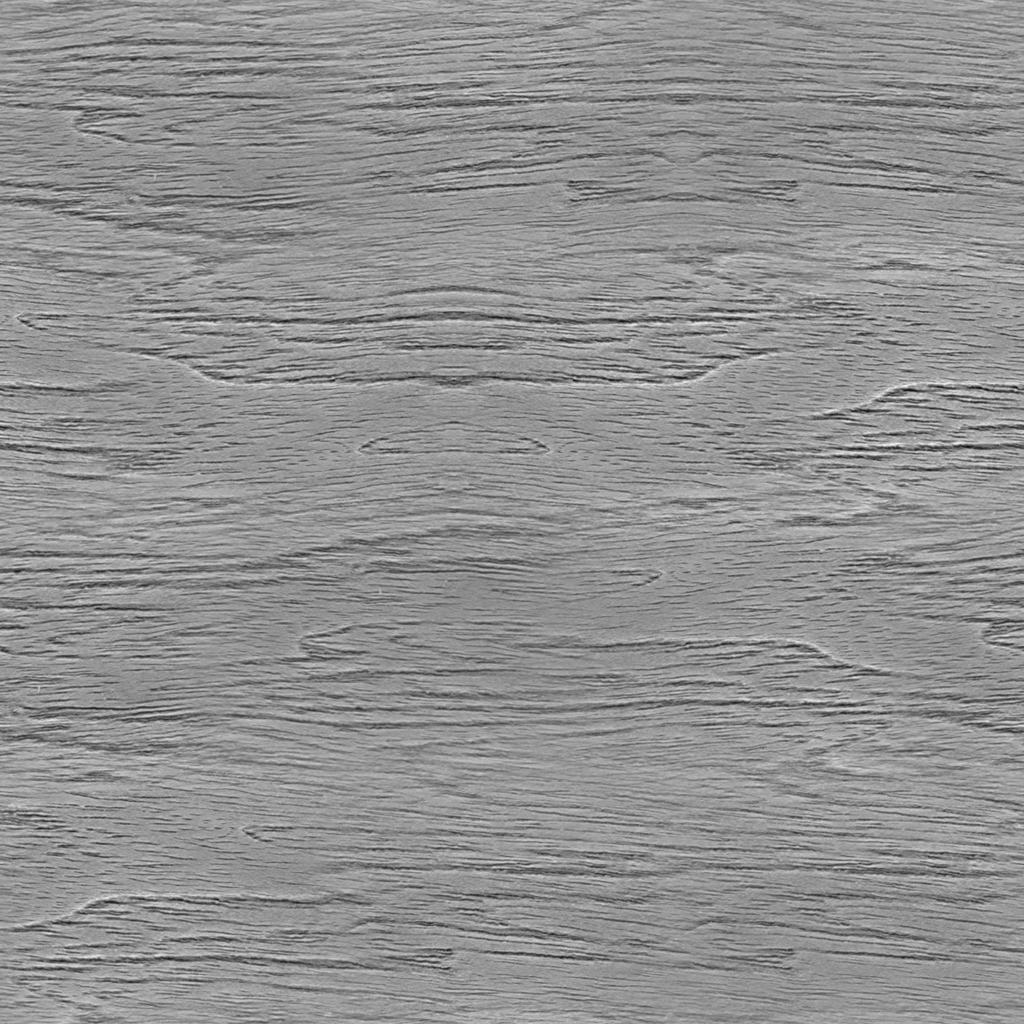
Texture map type: Displacement